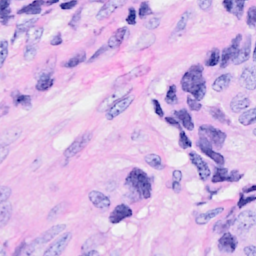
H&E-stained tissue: Breast